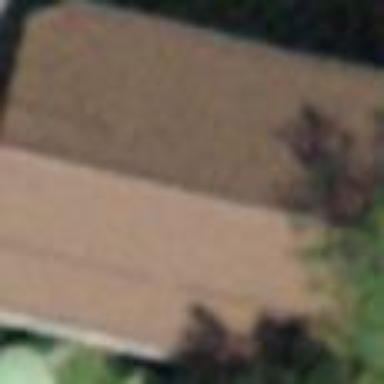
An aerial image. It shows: Barn.